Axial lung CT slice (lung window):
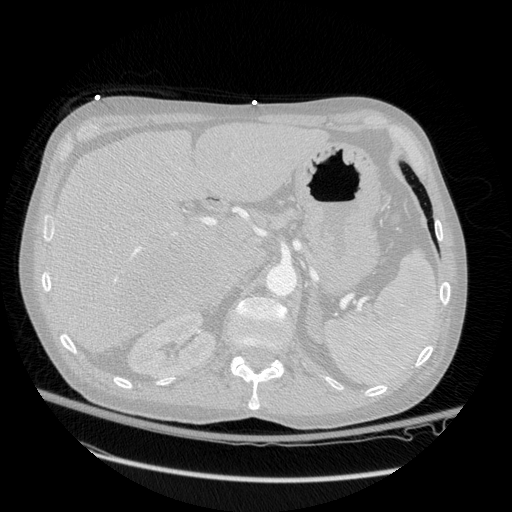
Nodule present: no